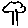
Label: tree